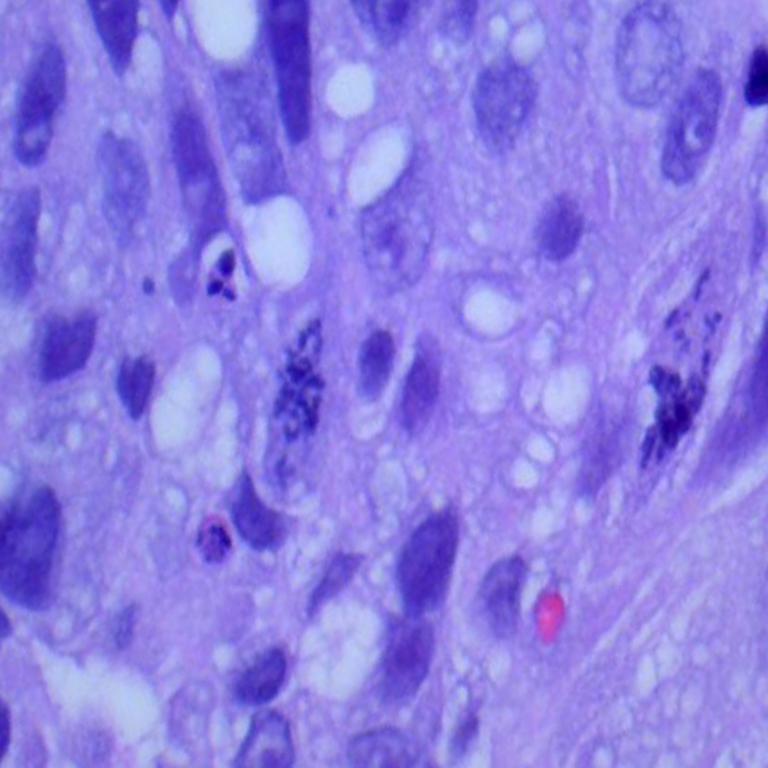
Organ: lung
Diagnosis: squamous carcinomas